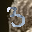
Label: 3